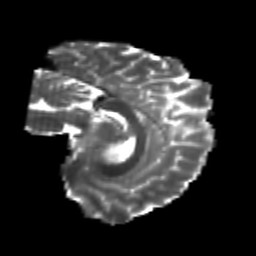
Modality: T2w
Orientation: sagittal
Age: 24
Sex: female
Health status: healthy
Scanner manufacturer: philips
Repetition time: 7.387 s
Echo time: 0.08599 s